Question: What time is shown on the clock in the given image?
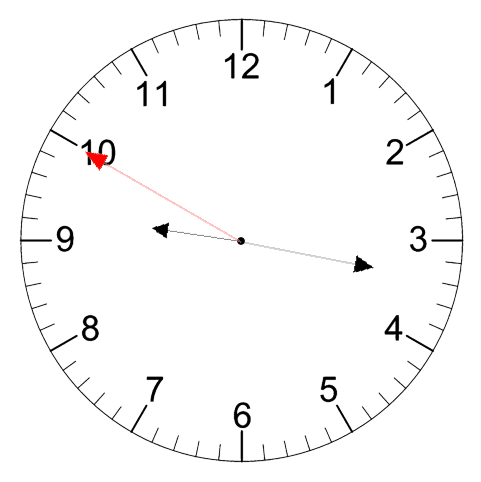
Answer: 09:16:50